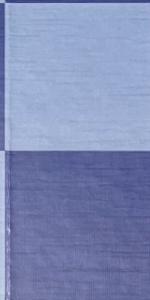
Label: Empty